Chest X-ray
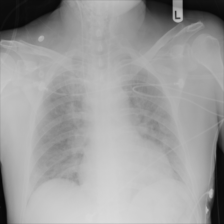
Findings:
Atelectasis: negative
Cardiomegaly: negative
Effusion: negative
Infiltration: negative
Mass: negative
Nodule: negative
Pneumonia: negative
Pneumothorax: negative
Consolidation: negative
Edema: negative
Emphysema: negative
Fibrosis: negative
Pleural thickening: negative
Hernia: negative